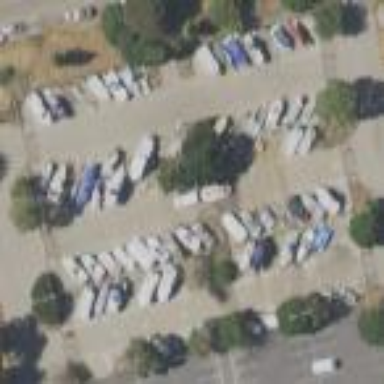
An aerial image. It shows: Parking area near boatyard.